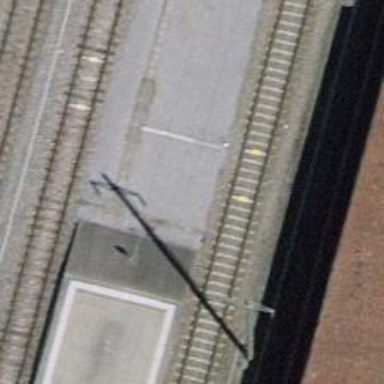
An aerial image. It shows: Platform for public transport and railway.